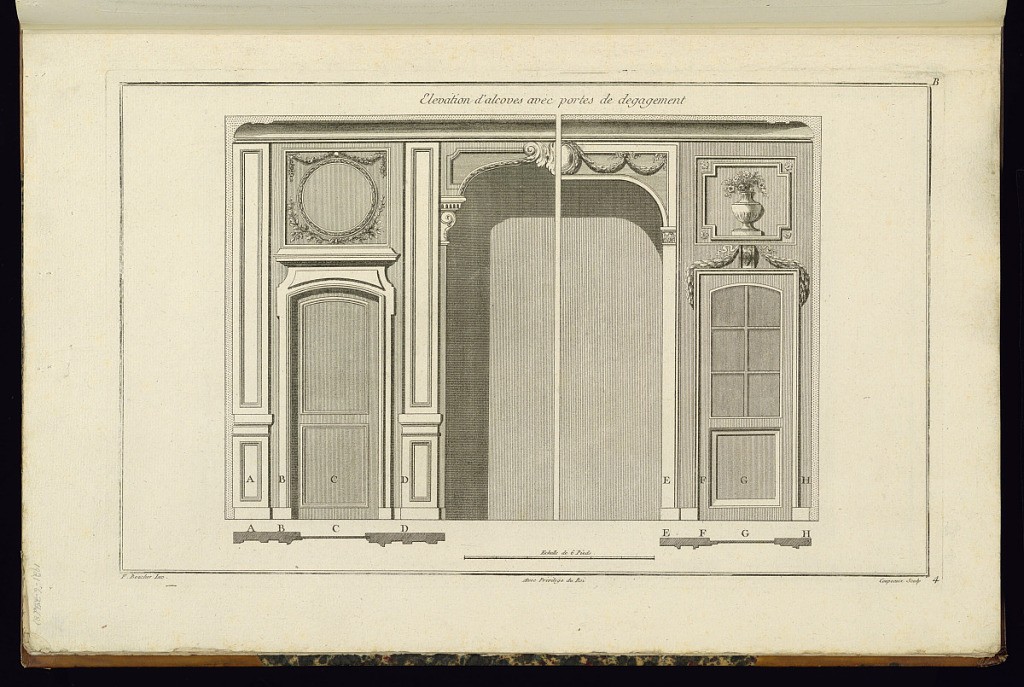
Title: Elévations d'alcoves avec portes de degagement
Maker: Juste-François Boucher, French, 1736 – 1782
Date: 1774
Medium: Engraving on laid paper
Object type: Print
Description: Split elevation of an interior alcove with scrolling acanthus leaf (left) and an oval rondel with garland (right) at upper center. Above the door on the left is a rondel framed with bound leaf, and with floral garland above and crossed branches below. The overdoor at right features a vase with flowers, rosettes, and an acanthus leaf bracket with leaf garland. The plate is signed.